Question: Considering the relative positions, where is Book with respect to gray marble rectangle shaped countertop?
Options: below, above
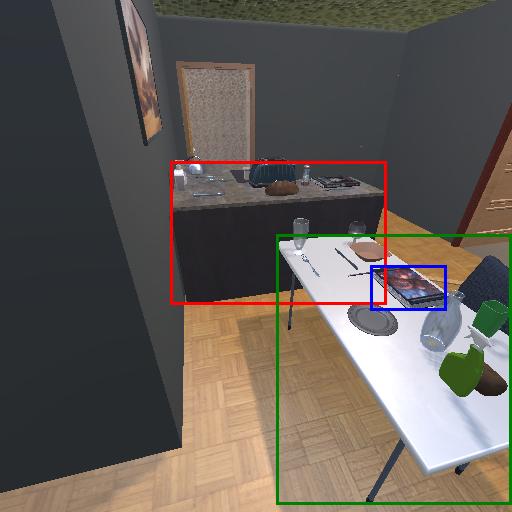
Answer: below